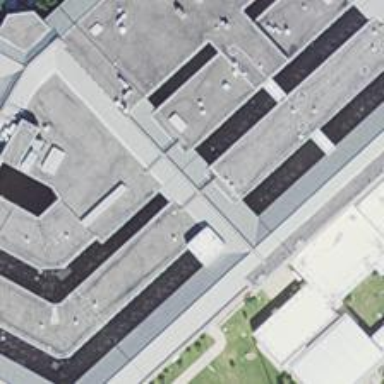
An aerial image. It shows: Building with gabled roof.